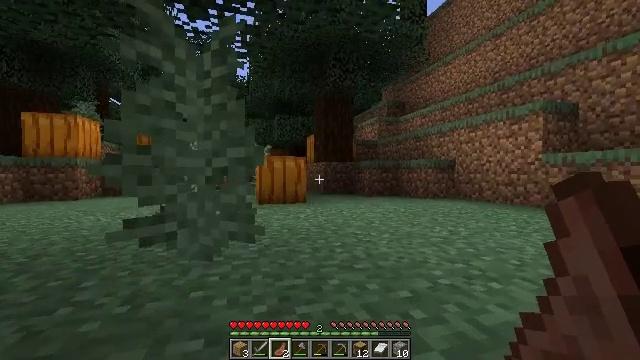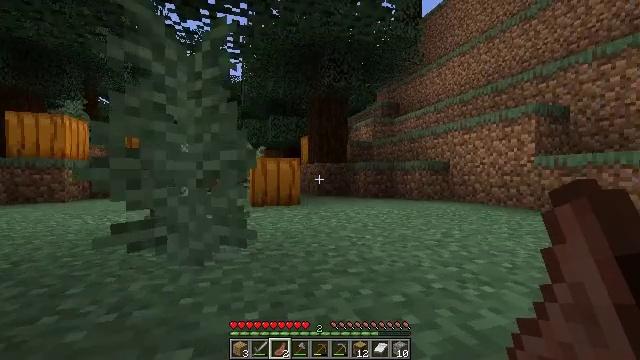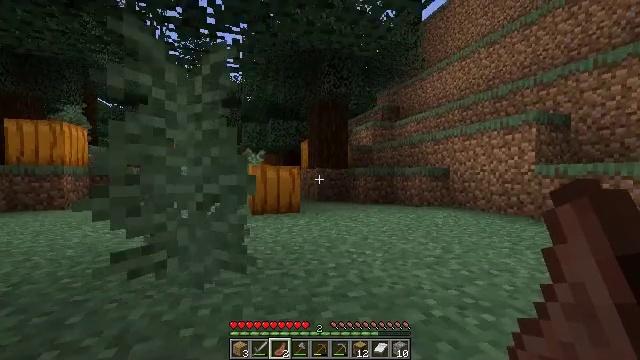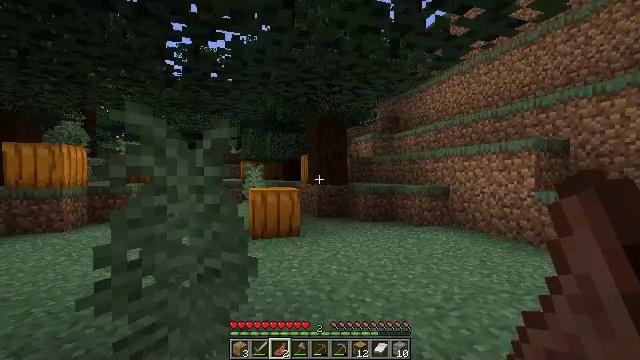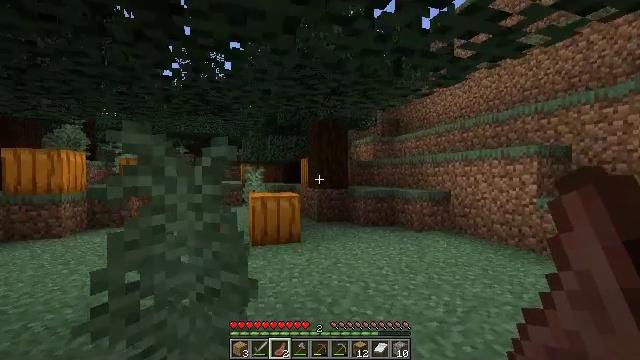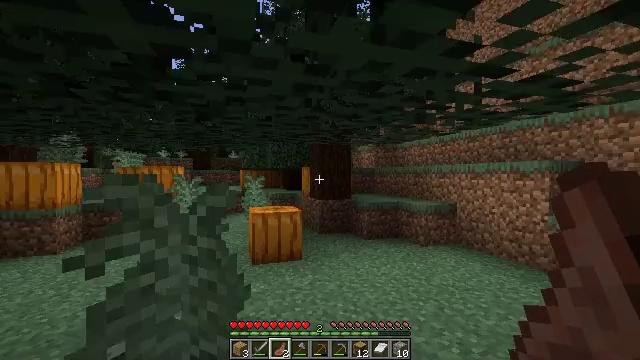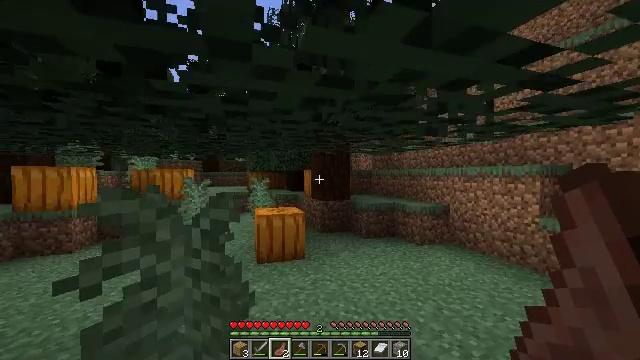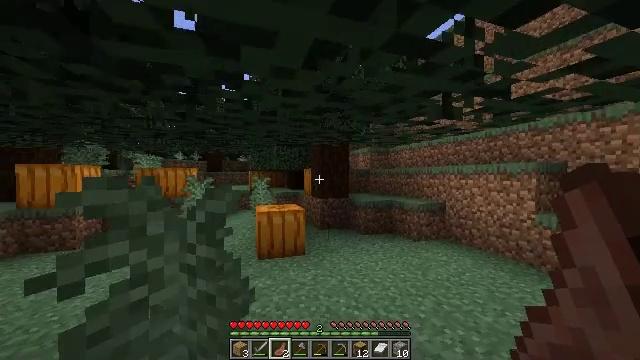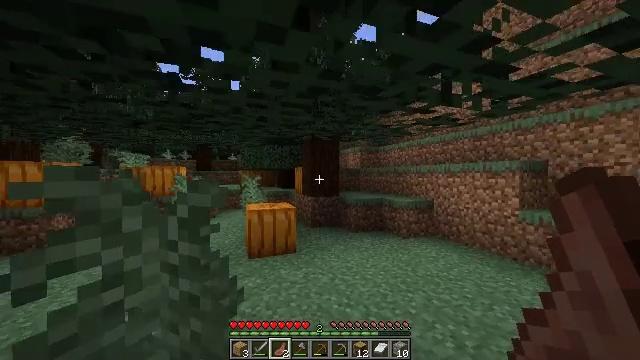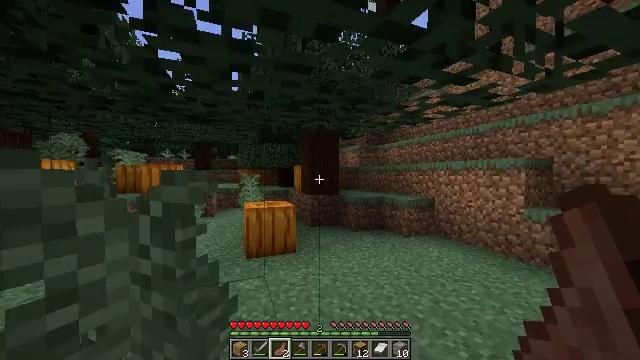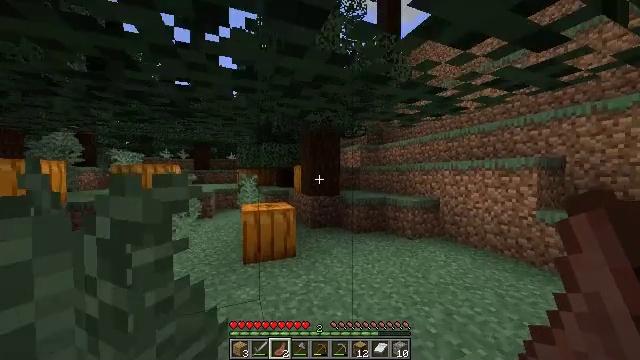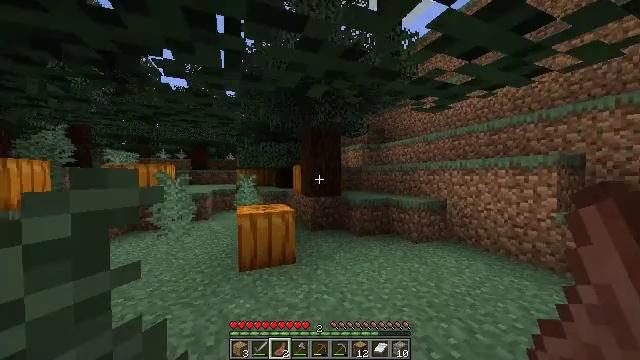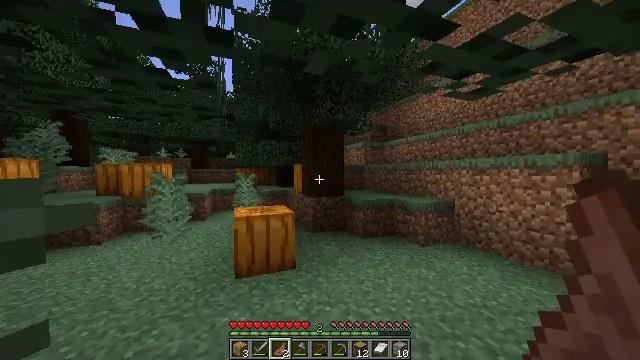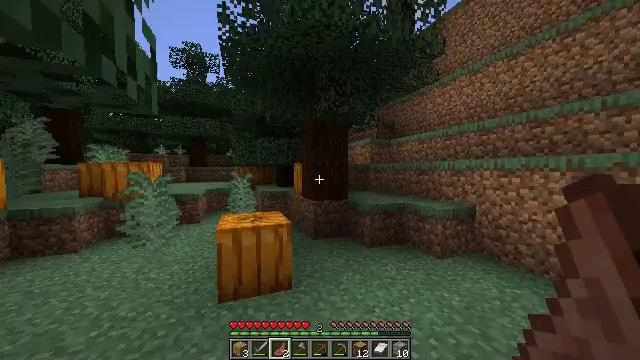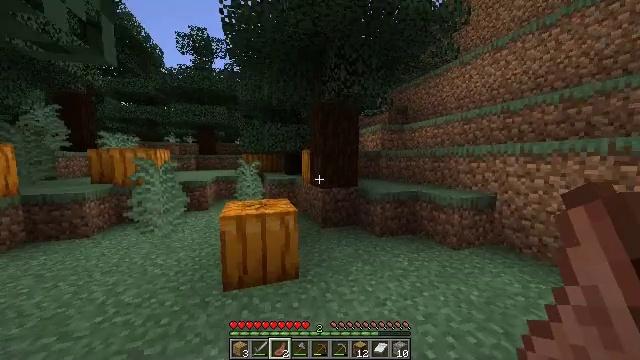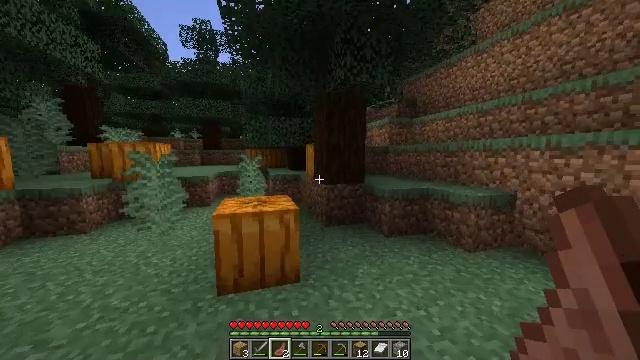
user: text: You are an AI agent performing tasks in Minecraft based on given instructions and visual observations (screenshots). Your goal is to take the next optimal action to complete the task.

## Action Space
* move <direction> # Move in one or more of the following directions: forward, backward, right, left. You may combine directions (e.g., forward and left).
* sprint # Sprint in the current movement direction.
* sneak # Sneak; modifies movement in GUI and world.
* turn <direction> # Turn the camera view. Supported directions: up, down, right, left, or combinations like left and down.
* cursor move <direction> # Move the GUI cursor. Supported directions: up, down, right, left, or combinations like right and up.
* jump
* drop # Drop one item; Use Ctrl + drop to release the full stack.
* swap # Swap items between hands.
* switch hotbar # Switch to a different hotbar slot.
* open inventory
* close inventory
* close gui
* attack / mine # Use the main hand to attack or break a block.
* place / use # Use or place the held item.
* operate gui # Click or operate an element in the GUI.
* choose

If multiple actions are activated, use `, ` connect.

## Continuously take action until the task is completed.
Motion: motion action
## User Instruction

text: Collect the pumpkin by holding left button.
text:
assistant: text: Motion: move forward, sprint, turn right, jump
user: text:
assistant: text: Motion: move forward, sprint, jump
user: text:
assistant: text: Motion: move forward, sprint, jump
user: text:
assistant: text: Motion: move forward, sprint, jump
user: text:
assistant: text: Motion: move forward, sprint, jump
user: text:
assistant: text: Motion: move forward, sprint, jump
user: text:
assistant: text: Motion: move forward, sprint, jump
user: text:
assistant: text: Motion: move forward, sprint, turn right, jump
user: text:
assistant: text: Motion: move forward, sprint, jump
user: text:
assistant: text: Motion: move forward, sprint, jump
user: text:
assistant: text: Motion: move forward, sprint, jump
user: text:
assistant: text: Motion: move forward, sprint, jump
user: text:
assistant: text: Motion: move forward, sprint
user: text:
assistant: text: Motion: move forward, sprint, turn left and down
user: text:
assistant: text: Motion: move forward, sprint, turn left and down
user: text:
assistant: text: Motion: move forward, sprint, turn left and down
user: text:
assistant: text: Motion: move forward, sprint, turn left and down
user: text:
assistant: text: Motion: move forward, sprint, turn left and down
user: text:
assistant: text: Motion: move forward, sprint, turn left and down
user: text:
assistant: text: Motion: move forward, sprint, turn left and down
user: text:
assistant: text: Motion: move forward, sprint, turn left
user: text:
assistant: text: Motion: move forward, sprint, turn left and down
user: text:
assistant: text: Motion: move forward, sprint, turn left
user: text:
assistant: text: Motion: move forward, sprint
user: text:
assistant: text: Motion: move forward, sprint
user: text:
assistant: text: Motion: move forward
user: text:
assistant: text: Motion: no_op
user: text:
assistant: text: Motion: no_op
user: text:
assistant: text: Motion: no_op
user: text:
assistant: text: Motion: no_op